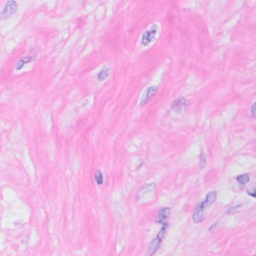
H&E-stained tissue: Breast